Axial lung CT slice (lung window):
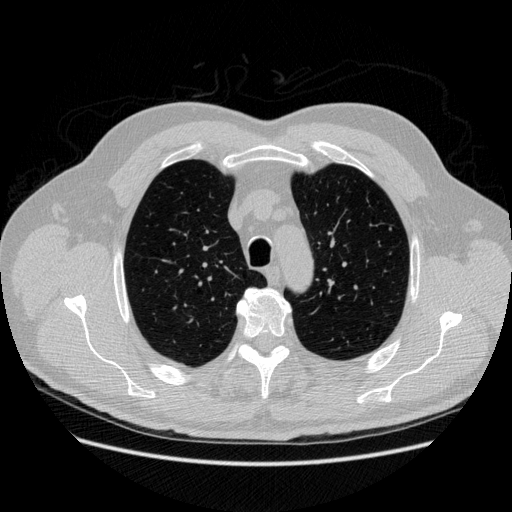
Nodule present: yes
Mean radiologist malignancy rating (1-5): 4